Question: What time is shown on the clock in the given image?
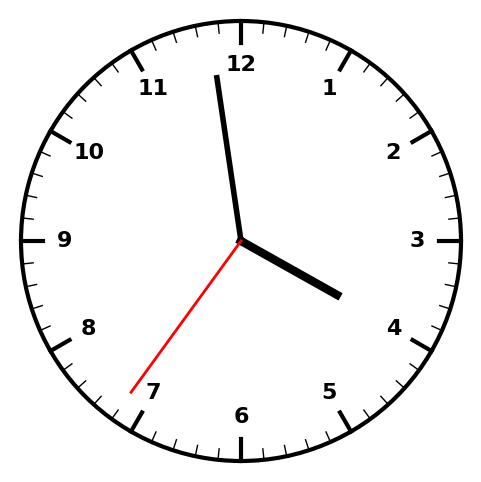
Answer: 03:58:36